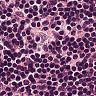
Metastatic tissue present: no